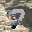
Label: 7